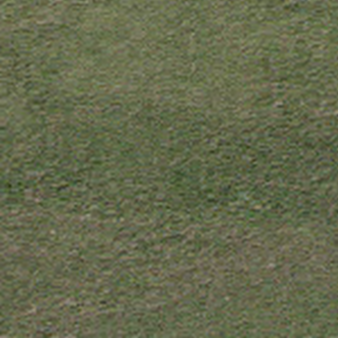
Label: other